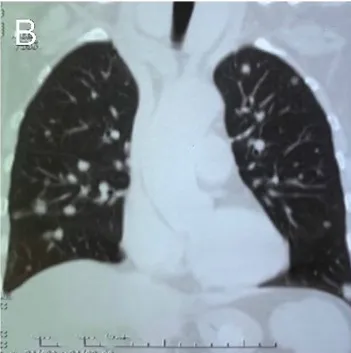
Chest MSCT showed multiple metastatic nodules.
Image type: radiology (ct)